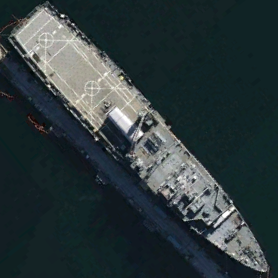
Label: combat